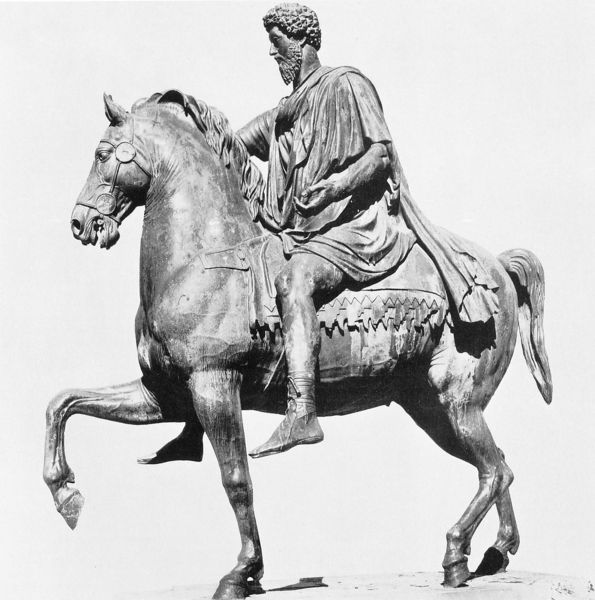
Titel: Reiterstandbild des Kaisers Marc Aurel
Standort: Rom, Kapitol (EU - I - Latium)
Schlagwörter: kopf, mann, umhang, sitzen, frisur, marmor, tier, bart, arme, falten, sockel, bildnis, figur, gewand, mantel, decke, locken, pferd, reiter, skulptur, statue, beine, huf, hufe, mähne, reiten, reiterbild, sattel, schweif, zaumzeug, zügel, bein, füsse, kaiser, metall, bronze, stolz, antike, fuss, denkmal, fus, schwert, herrscher, schritt, rüstung, rom, römer, sandale, zähne, ross, toga, general, zaum, macht, römisch, standbild, kapitol, reiterstandbild, guß, bärtiger, zick zack, unhang, konstantin, tänzeln, marc aurel, reiterbildnis, kaiser konstantin, mannbilsnis, standbiold, marcanton, markanton